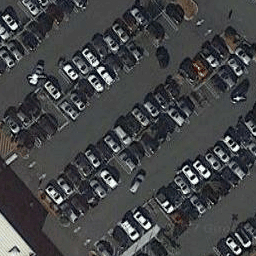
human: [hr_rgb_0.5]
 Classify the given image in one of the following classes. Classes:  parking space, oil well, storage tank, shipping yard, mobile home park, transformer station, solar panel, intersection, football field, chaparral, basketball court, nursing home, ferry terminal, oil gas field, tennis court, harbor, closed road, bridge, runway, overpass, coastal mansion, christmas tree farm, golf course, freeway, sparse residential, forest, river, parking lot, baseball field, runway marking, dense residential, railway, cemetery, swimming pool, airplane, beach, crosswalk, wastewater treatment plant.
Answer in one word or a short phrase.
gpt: parking lot